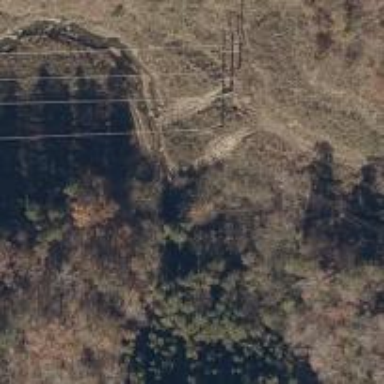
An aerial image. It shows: Power pole.